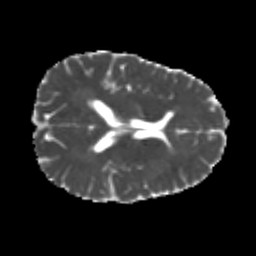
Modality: MD
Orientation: axial
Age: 25
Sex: male
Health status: healthy
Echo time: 0.074 s